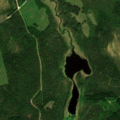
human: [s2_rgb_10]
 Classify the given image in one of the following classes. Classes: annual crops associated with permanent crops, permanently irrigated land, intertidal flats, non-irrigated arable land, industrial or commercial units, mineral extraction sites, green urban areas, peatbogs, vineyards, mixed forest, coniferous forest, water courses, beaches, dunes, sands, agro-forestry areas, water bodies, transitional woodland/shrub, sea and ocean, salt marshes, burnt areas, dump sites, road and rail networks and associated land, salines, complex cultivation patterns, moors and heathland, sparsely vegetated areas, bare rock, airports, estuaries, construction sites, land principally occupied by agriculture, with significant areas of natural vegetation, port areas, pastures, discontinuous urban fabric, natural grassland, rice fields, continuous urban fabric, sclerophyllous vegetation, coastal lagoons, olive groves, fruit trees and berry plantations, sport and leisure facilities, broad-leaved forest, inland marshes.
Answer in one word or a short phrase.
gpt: coniferous forest, transitional woodland/shrub